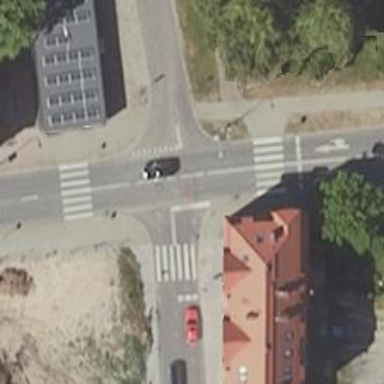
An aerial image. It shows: Road with "give way" sign.